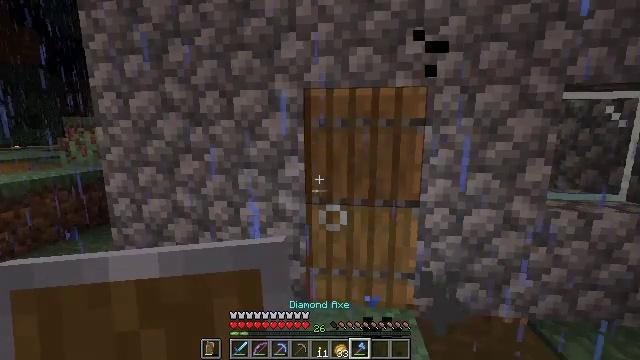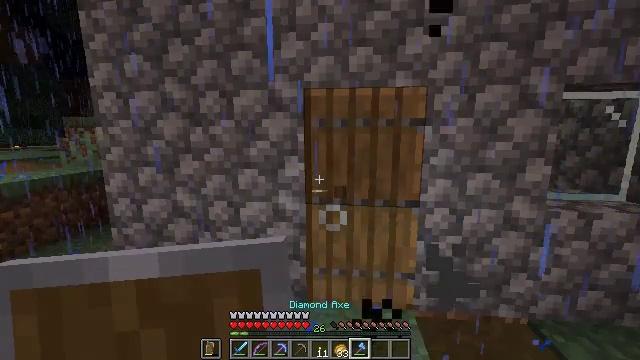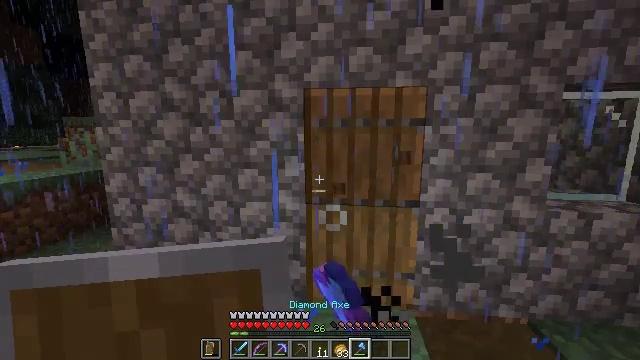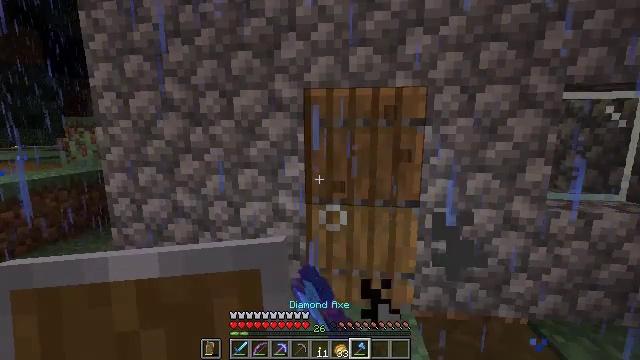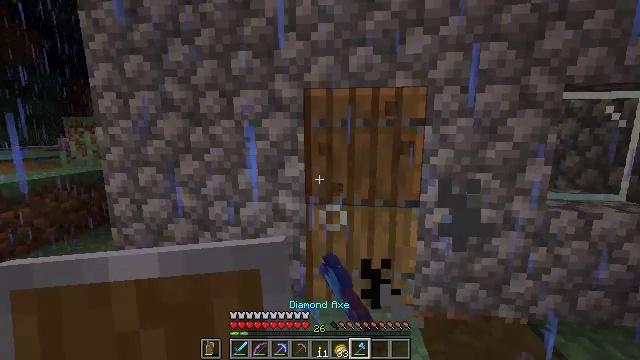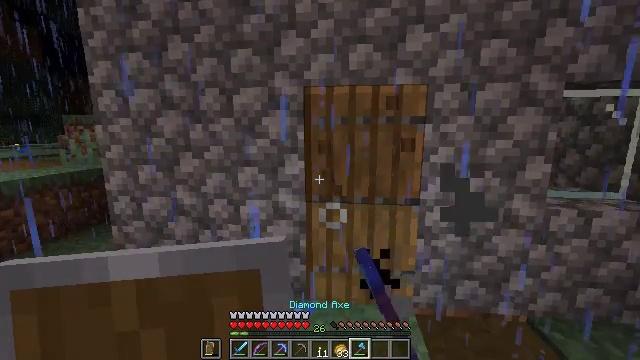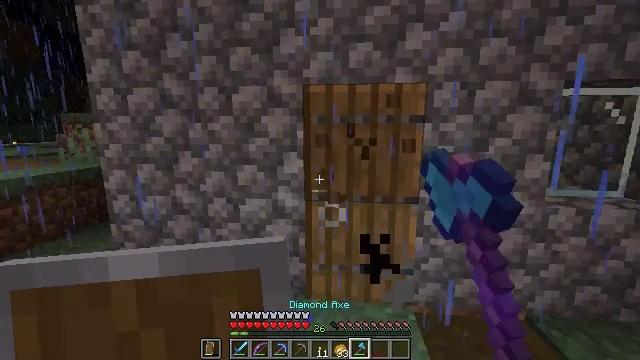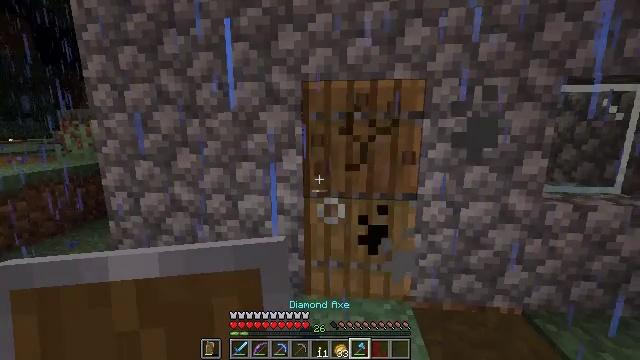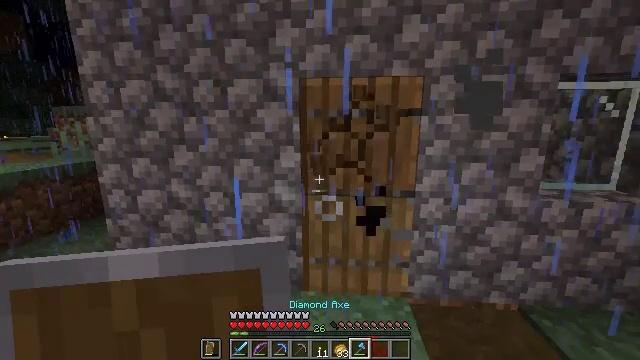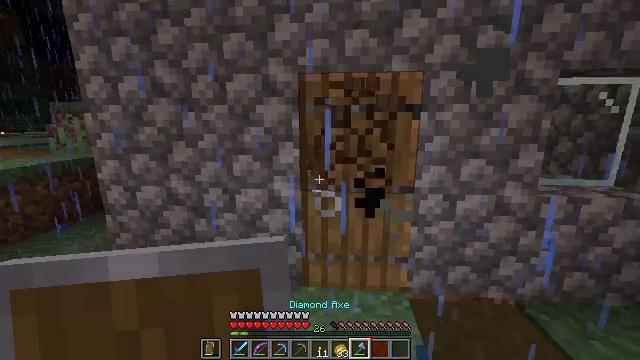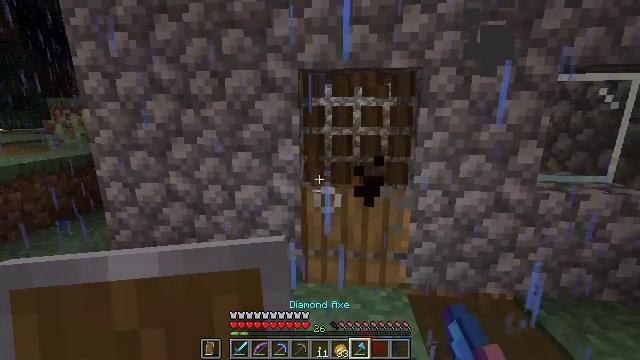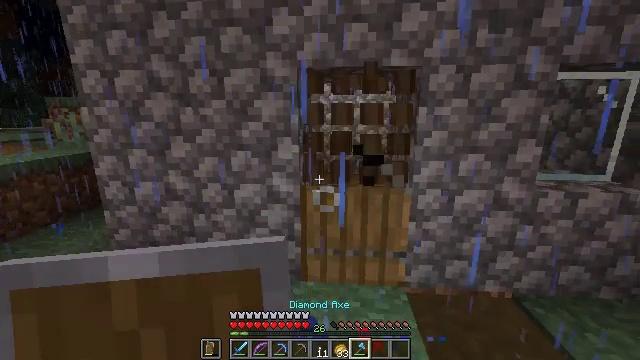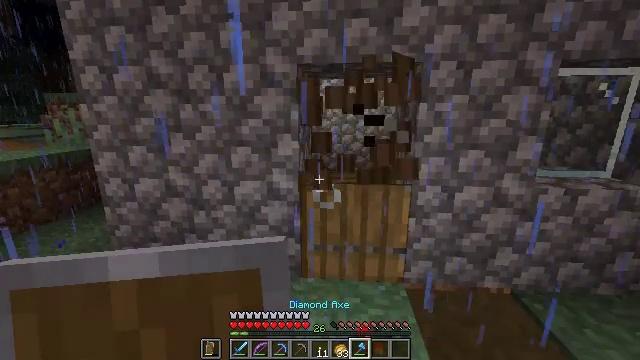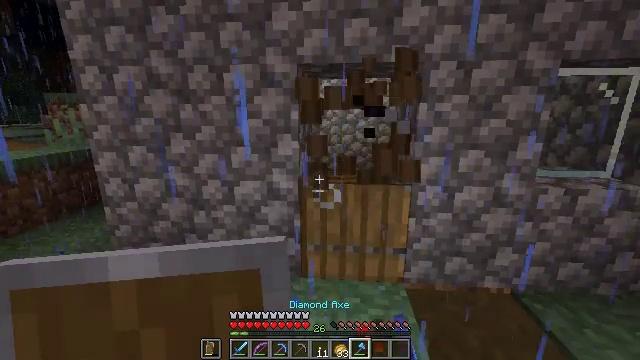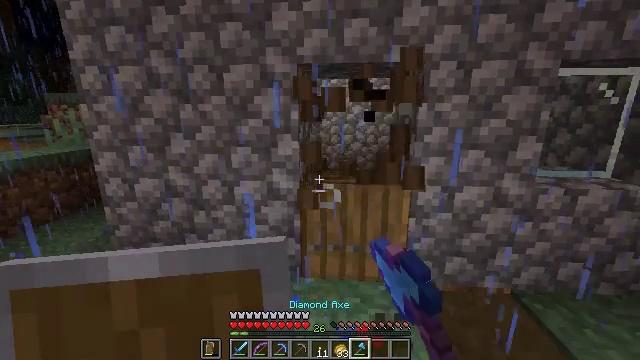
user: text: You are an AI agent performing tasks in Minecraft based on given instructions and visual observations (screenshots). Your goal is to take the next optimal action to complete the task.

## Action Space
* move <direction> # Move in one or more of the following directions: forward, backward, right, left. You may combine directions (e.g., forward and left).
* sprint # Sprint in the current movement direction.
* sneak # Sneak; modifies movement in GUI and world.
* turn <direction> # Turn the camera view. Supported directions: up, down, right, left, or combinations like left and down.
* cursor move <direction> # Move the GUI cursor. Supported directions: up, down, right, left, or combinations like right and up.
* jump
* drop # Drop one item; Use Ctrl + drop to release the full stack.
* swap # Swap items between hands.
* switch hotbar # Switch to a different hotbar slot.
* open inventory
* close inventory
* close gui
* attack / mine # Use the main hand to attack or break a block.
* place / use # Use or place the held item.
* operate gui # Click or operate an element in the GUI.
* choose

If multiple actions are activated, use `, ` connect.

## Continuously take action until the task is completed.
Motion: motion action
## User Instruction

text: Mine the spruce door to collect it.
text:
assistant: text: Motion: attack / mine
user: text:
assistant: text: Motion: attack / mine
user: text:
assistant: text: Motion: attack / mine
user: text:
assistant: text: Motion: attack / mine
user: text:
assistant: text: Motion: attack / mine
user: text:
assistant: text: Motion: attack / mine
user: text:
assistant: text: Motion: attack / mine
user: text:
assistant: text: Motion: attack / mine
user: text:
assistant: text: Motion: attack / mine
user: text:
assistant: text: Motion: attack / mine
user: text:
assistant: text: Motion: attack / mine
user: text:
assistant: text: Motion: attack / mine
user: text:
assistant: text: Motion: attack / mine
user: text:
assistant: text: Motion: attack / mine
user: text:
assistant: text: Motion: attack / mine